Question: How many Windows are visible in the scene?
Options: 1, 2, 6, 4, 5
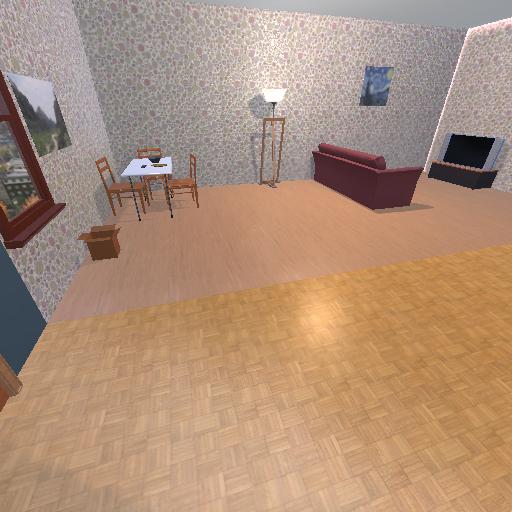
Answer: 1